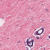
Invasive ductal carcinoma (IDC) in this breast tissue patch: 0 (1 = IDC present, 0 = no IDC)